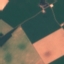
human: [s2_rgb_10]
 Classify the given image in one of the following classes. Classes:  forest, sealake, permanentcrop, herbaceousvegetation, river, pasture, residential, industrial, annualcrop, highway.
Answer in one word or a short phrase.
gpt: AnnualCrop